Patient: sex F, age 38
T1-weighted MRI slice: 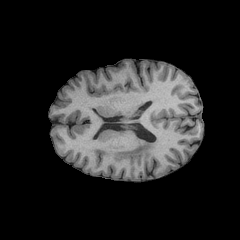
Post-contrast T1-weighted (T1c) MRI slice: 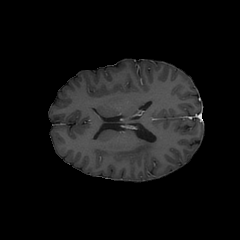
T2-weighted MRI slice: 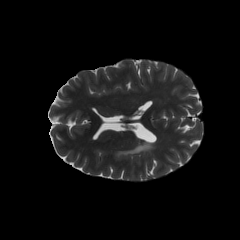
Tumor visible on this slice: yes
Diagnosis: Astrocytoma, IDH-mutant
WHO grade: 3